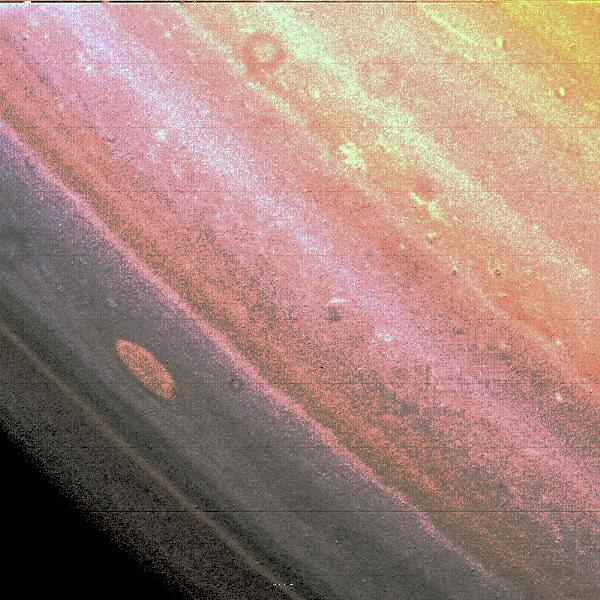
Saturn Red Spot Saturn, Voyager